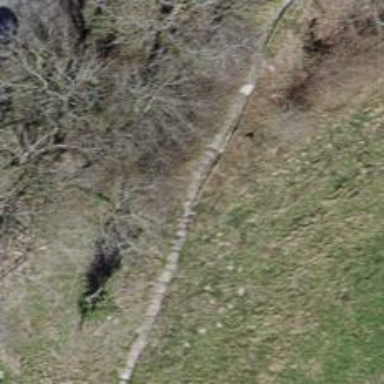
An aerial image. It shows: Path.